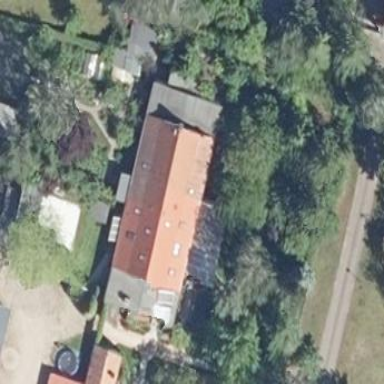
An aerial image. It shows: Historic building that houses garden center.